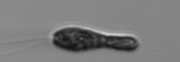
Label: Euglena